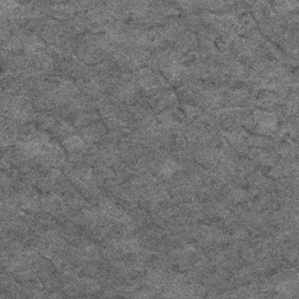
Label: frost